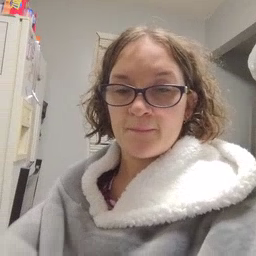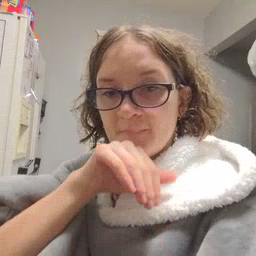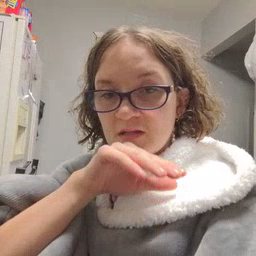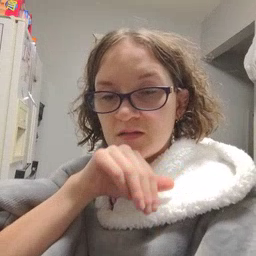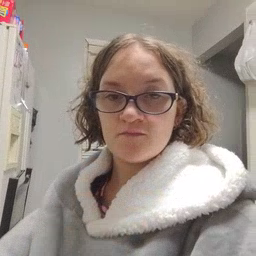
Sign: pig